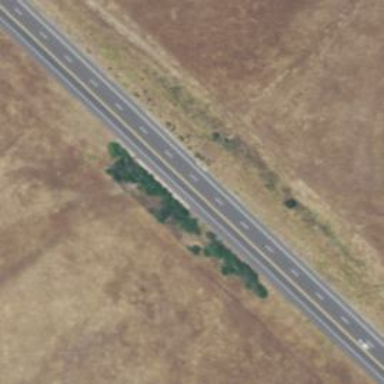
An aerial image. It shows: Disused road.